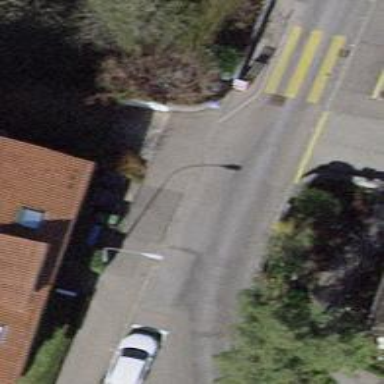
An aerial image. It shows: Unmarked crossing with traffic calming table on the road.